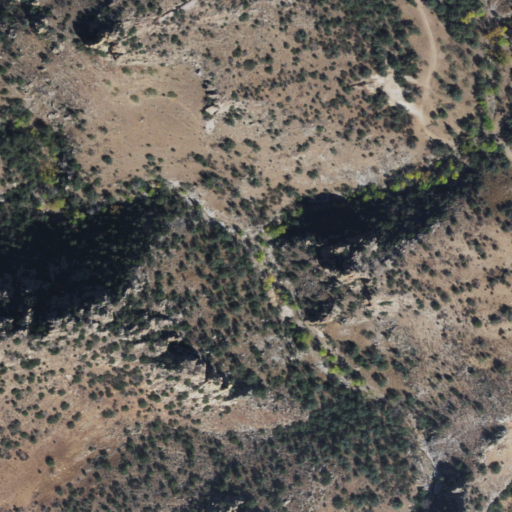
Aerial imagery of valley in Arizona named Jones Canyon containing shrub, evergreen forest, and grassland